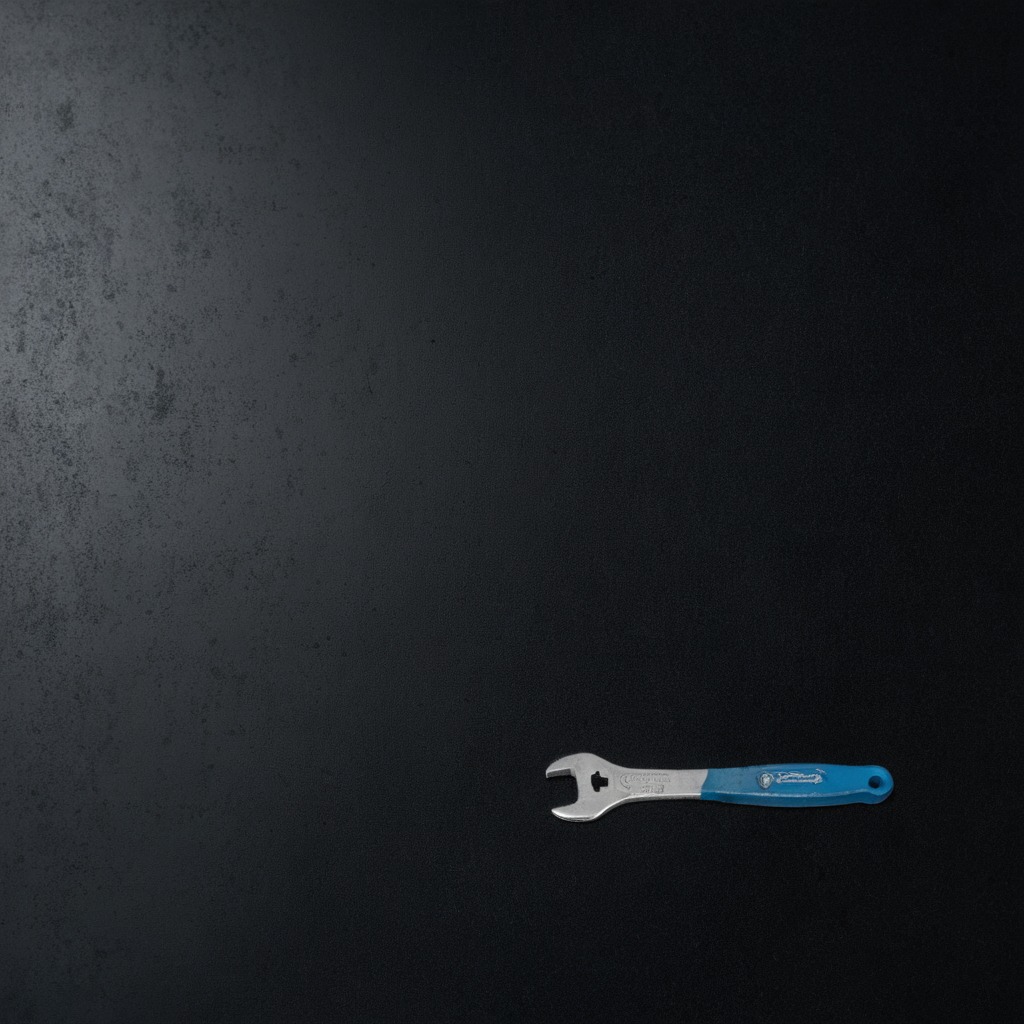
A wrench lies on a clean granite tabletop covered with a black rubber mat inside a workshop at night dim ambient light soft shadows worn but beneath the mat